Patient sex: M
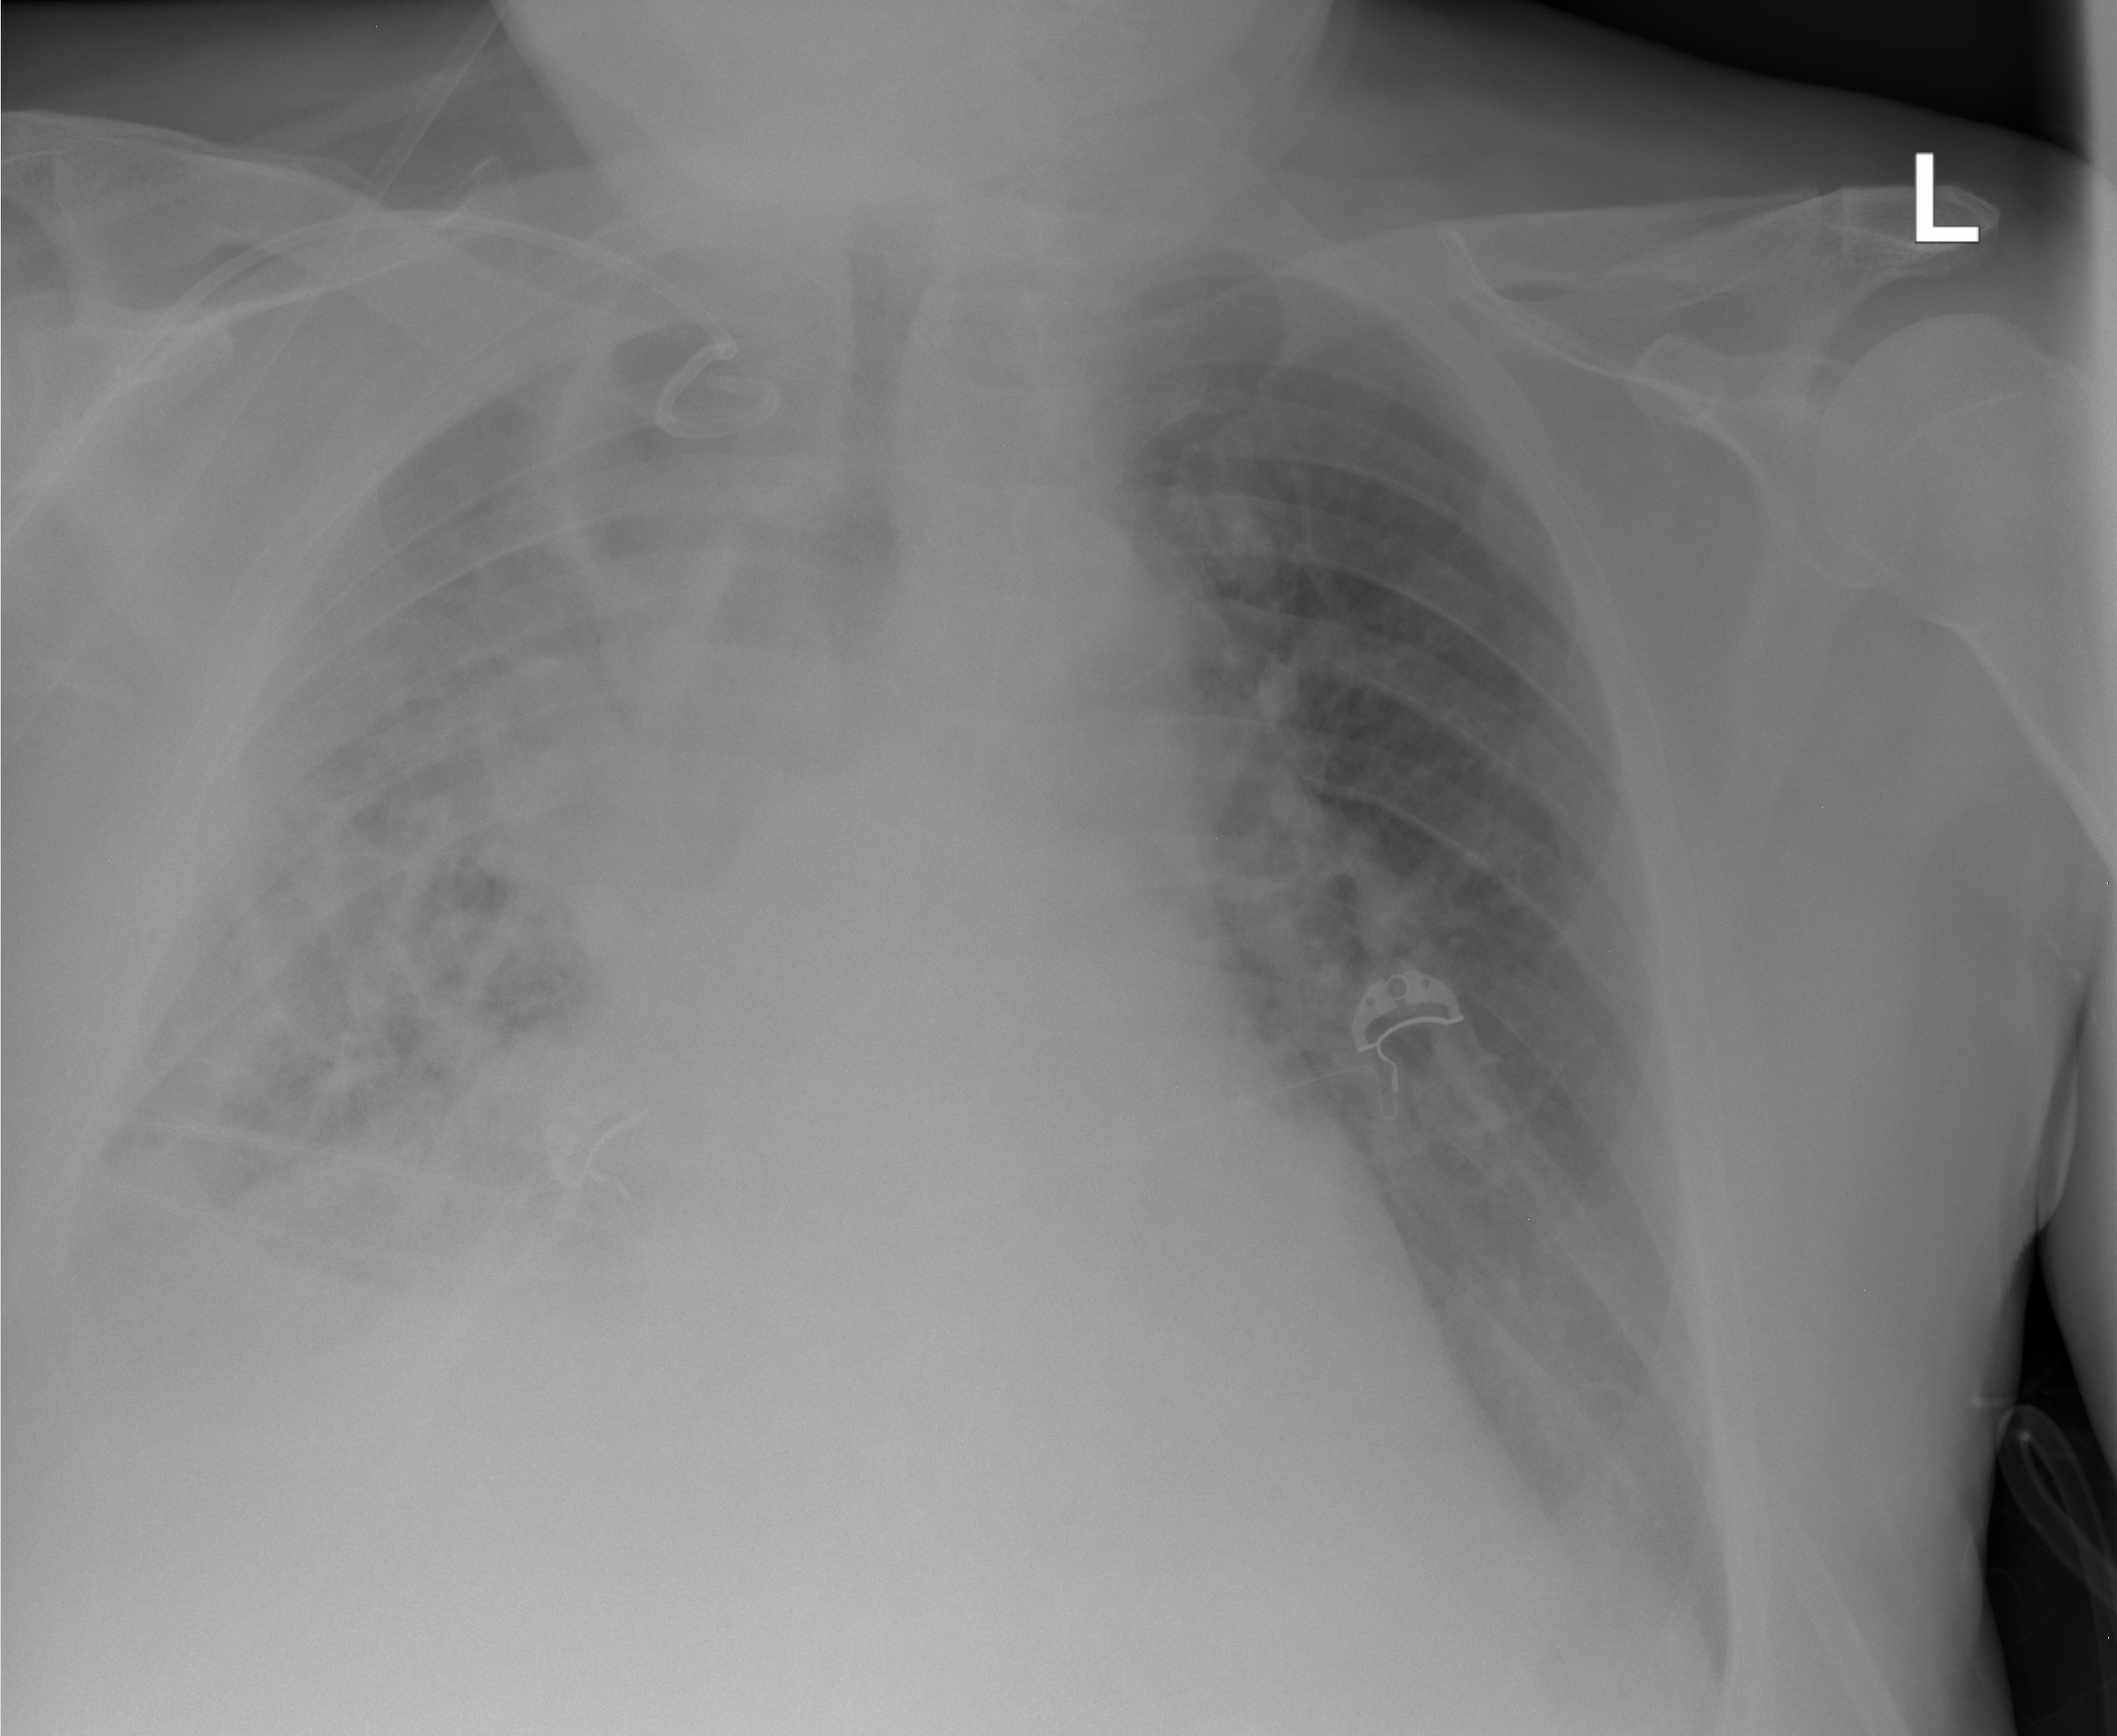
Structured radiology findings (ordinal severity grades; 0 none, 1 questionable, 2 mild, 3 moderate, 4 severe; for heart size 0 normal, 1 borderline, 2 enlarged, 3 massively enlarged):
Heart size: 2
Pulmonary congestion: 1
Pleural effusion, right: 2
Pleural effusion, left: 0
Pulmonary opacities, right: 3
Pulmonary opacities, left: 0
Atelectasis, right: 3
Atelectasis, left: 0